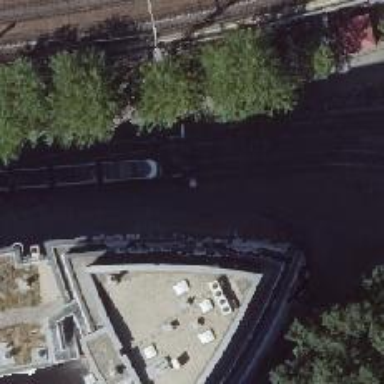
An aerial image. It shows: Tram railway line with electrified contact line.